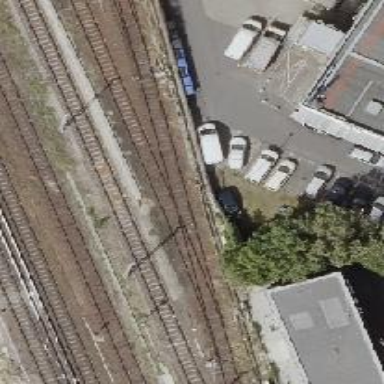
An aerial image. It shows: Railway switch.